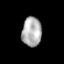
Tissue: prostate
Cell type: Myeloid cells
Senescence score: 0.3508
Nuclear area (px): 565
Mean DAPI intensity: 175.011